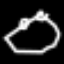
Label: octagon